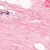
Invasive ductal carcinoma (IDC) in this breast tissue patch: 0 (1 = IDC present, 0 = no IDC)